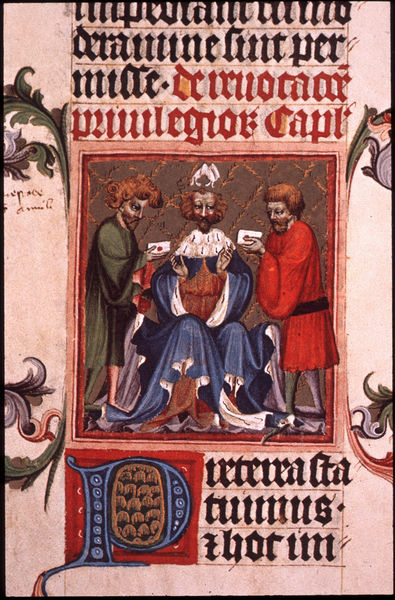
Titel: Die Goldene Bulle
Institution: Wien, Österreichische Nationalbibliothek
Schlagwörter: blau, rot, bart, mantel, krone, schrift, könig, thron, verzierung, druck, ranke, buchdruck, brief, mittelalter, lateinisch, keltisch, codex, codex purpur, mitteöaltr